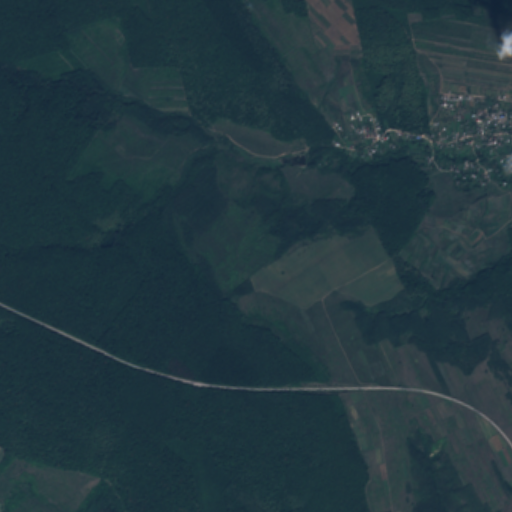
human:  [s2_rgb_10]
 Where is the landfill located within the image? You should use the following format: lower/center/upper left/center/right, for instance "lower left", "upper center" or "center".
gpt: The landfill is located in the upper right of the image.
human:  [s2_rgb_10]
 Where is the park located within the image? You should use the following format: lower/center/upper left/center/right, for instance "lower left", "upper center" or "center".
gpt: The park is located in the upper right of the image.
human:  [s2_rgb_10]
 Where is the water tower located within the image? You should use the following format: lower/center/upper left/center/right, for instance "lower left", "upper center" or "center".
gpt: The water tower is located in the upper right of the image.
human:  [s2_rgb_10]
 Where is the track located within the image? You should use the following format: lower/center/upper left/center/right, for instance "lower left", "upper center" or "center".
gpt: There is no track in the image.